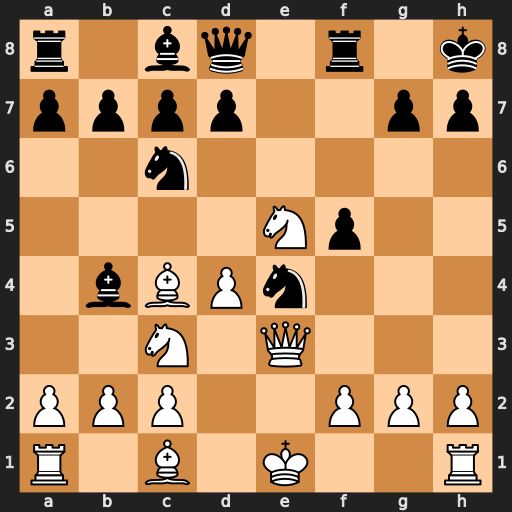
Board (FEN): r1bq1r1k/pppp2pp/2n5/4Np2/1bBPn3/2N1Q3/PPP2PPP/R1B1K2R
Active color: w
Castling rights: KQ
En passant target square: -
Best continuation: Ng6+ hxg6 Qh3+ Qh4 Qxh4#